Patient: sex M, age 66
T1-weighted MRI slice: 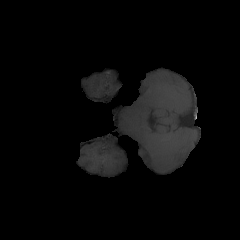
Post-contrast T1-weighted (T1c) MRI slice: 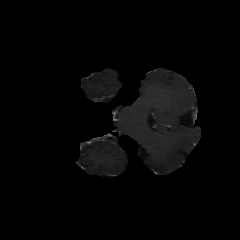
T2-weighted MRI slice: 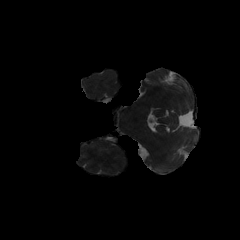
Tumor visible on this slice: no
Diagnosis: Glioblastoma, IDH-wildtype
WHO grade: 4